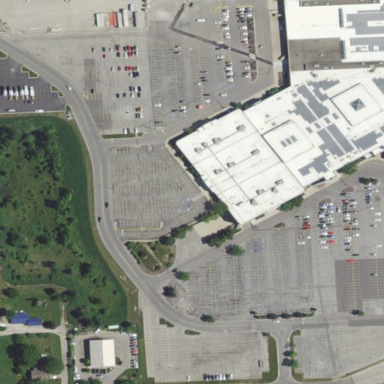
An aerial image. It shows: Retail building housing department store.